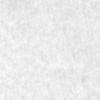
Label: no_change